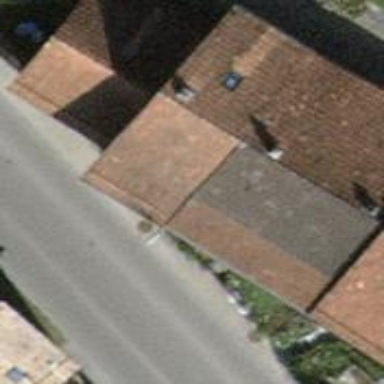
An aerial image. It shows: Terrace building.